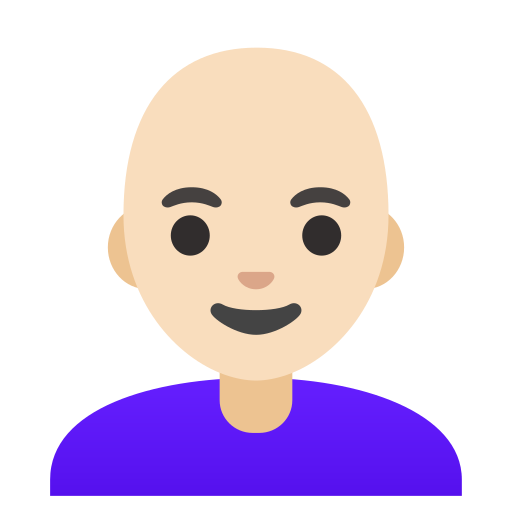
Emoji: 👩🏻‍🦲